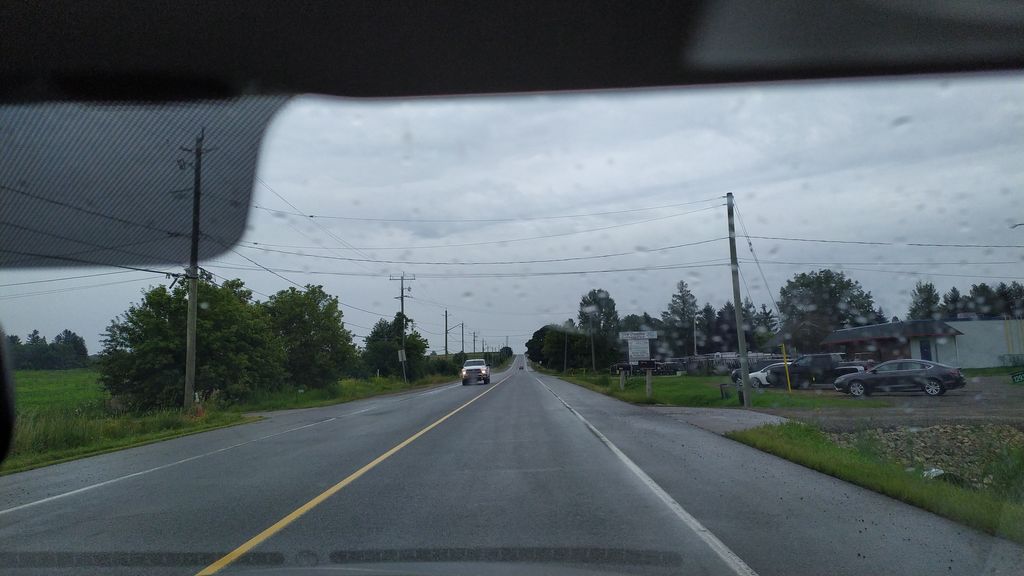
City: kitchener-waterloo